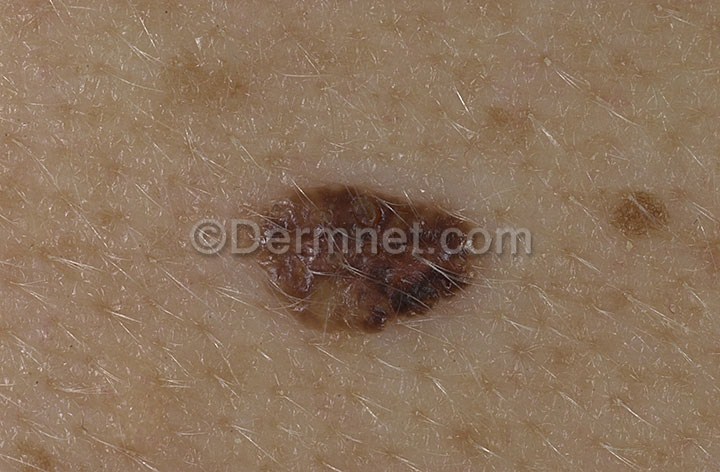
Disease: Seborrheic Keratoses and other Benign Tumors